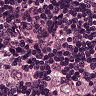
Metastatic tissue present: yes